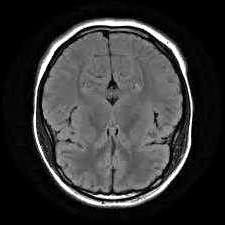
Label: notumor